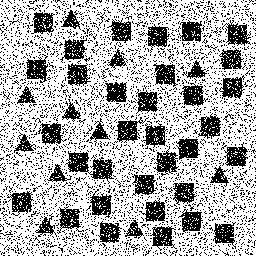
Squares: 33
Triangles: 11
Stars: 0
Total shapes: 44